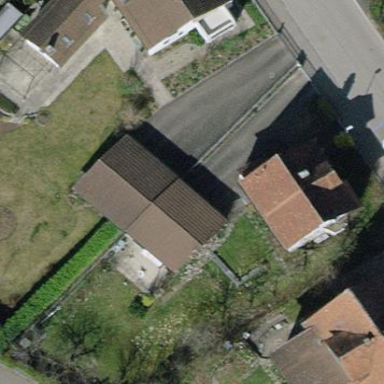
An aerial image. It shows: Building with pitched roof.